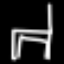
Label: chair